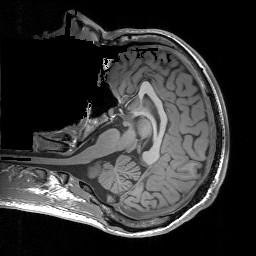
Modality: T1w
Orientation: axial